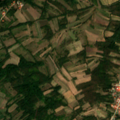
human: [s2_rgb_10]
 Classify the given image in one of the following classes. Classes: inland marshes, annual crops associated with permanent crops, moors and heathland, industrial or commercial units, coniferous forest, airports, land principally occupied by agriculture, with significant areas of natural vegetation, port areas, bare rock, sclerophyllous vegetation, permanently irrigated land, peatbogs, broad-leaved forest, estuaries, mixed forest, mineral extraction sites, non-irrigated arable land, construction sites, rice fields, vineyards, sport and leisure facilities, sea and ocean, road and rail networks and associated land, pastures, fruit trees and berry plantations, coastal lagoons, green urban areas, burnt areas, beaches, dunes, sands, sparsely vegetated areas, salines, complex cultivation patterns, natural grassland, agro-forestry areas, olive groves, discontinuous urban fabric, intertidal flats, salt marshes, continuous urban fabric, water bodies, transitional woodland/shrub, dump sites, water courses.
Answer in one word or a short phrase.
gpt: discontinuous urban fabric, complex cultivation patterns, land principally occupied by agriculture, with significant areas of natural vegetation, broad-leaved forest